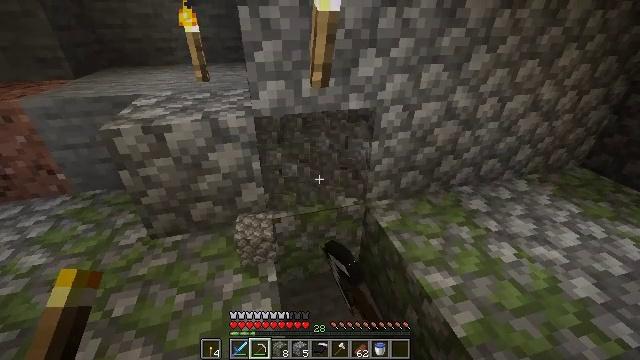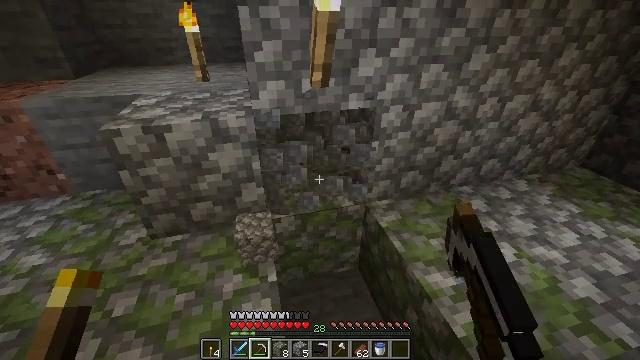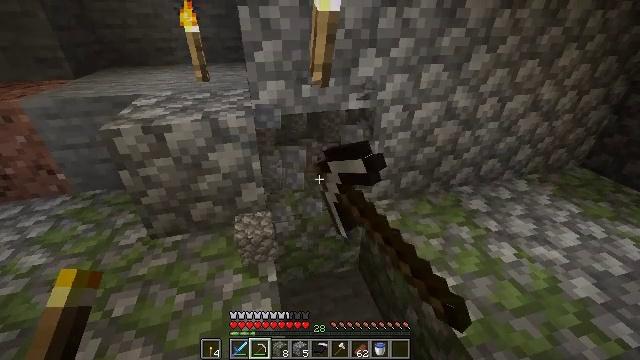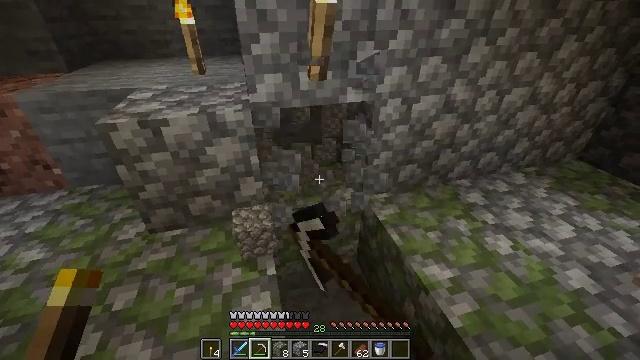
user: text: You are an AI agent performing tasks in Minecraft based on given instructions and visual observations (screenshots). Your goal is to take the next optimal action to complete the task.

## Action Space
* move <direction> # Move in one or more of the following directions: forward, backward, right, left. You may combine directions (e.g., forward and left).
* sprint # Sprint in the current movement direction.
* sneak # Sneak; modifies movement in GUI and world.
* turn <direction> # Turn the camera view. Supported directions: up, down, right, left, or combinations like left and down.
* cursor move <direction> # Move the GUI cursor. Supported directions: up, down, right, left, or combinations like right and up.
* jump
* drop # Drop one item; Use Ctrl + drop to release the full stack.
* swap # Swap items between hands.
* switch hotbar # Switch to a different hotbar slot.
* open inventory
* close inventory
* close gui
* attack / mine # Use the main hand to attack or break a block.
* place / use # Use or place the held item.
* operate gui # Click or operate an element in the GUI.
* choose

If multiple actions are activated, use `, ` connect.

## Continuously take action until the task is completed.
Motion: motion action
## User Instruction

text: Mine cobblestone underground.
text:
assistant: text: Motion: attack / mine
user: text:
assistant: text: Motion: attack / mine
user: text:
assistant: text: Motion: turn down, attack / mine
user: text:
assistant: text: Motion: attack / mine